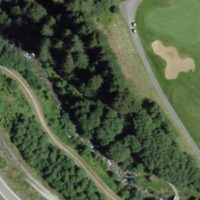
EUNIS habitat code: 26
Species observed at this site:
Muscicapa striata
Erithacus rubecula
Troglodytes troglodytes
Dendrocopos major
Sitta europaea
Cinclus cinclus
Garrulus glandarius
Regulus ignicapilla